高一 · 代数
若函数 $f(x)=\log _{3} x+x-3$ 的一个零点附近的函数值用二分法逐次计算的参考数据如下:

| $f(2)=-0.3691$ | $f(2.5)=0.3340$ |
| :--- | :--- |
| $f(2.25)=-0.0119$ | $f(2.375)=0.1624$ |
| $f(2.3125)=0.0756$ | $f(2.28125)=0.0319$ |

那么方程 $\log _{3} x+x-3=0$ 的一个近似根（精确度 $0.1 ＼mathrm{~ ） 为 ~(~) . ~}$
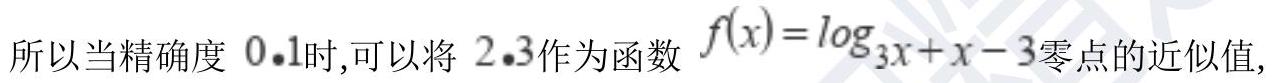
A. 2.1
B. 2.2
C. $2 \cdot 3$
D. 2.4
答案: C
解析: 由函数 $f(x)=\log _{3 x+x-3}$ 为增函数,

由参考数据可得 $f(2.25) \cdot f(2.3125)<0$,

且 $|2.3125-2.25|=0.0625<0.1$,

也即方程 $\log _{3} x+x-3=0$ 根的近似值.

故答案为: C.

【分析】先研究函数 $f(x)=\log _{3} x+x-3$, 再利用函数的单调性, 结合二分法求函数零点, 由参考

数据可得 $f(2.25) \cdot f(2.3125)<0$, 且 $|2.3125-2.25|=0.0625<0.1$, 可得解.